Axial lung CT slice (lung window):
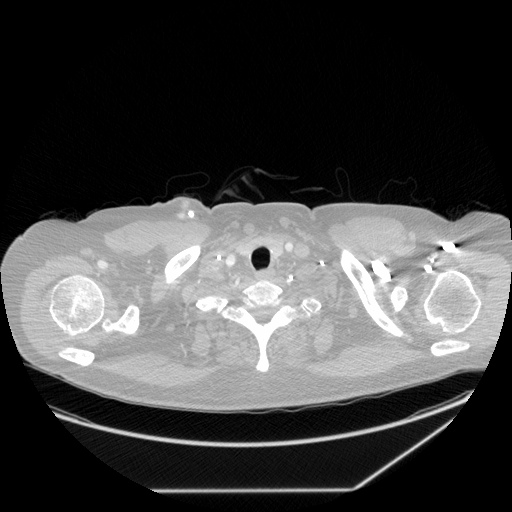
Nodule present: no